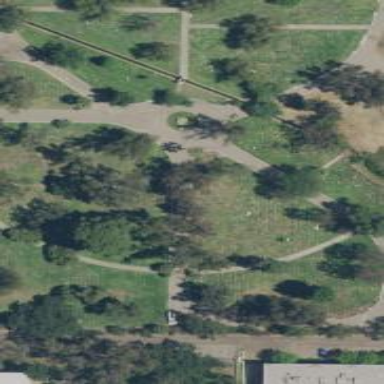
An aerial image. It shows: Cemetery.